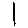
Label: line